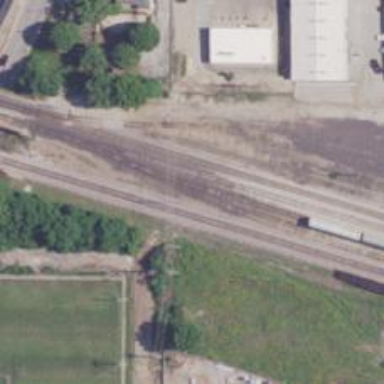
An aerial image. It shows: Railway siding with rails.